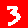
Digit: 3